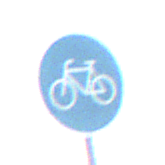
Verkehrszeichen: Radweg
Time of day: Midday
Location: Outdoor (Nature)
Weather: Clear
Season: NotSpecified
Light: Natural